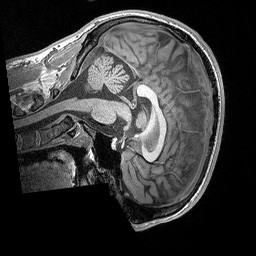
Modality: T1w
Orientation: sagittal
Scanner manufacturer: siemens
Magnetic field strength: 3 T
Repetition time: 2.3 s
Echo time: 0.00298 s